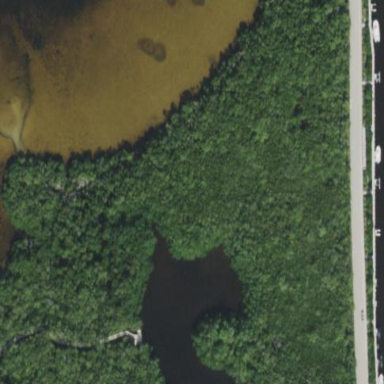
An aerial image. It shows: Wetland area with mangrove vegetation.